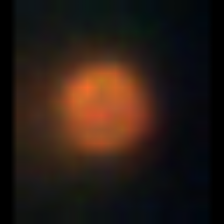
Taxon: NanoPlankton
Group: Other